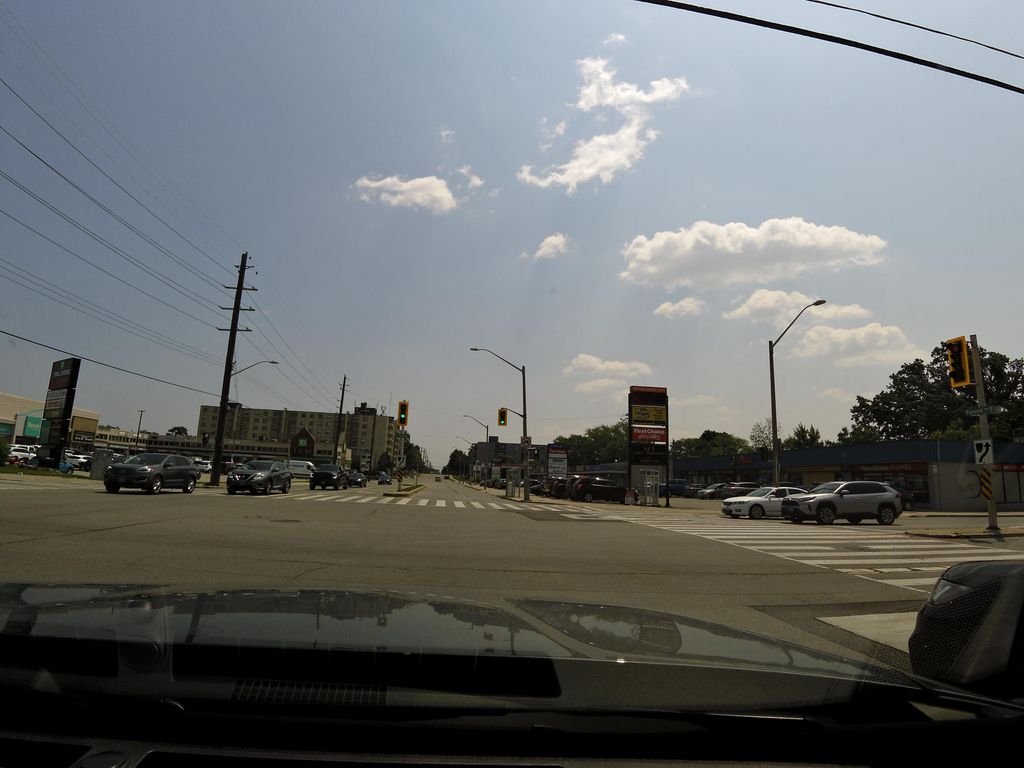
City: hamilton